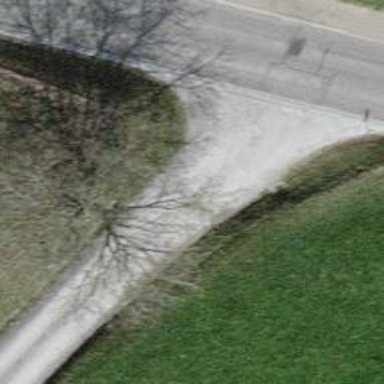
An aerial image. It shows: Asphalt track with grade1 tracktype suitable for agricultural vehicles.